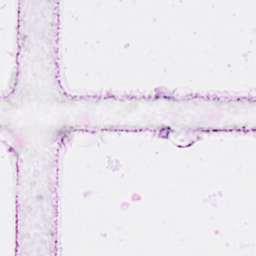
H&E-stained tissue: Breast